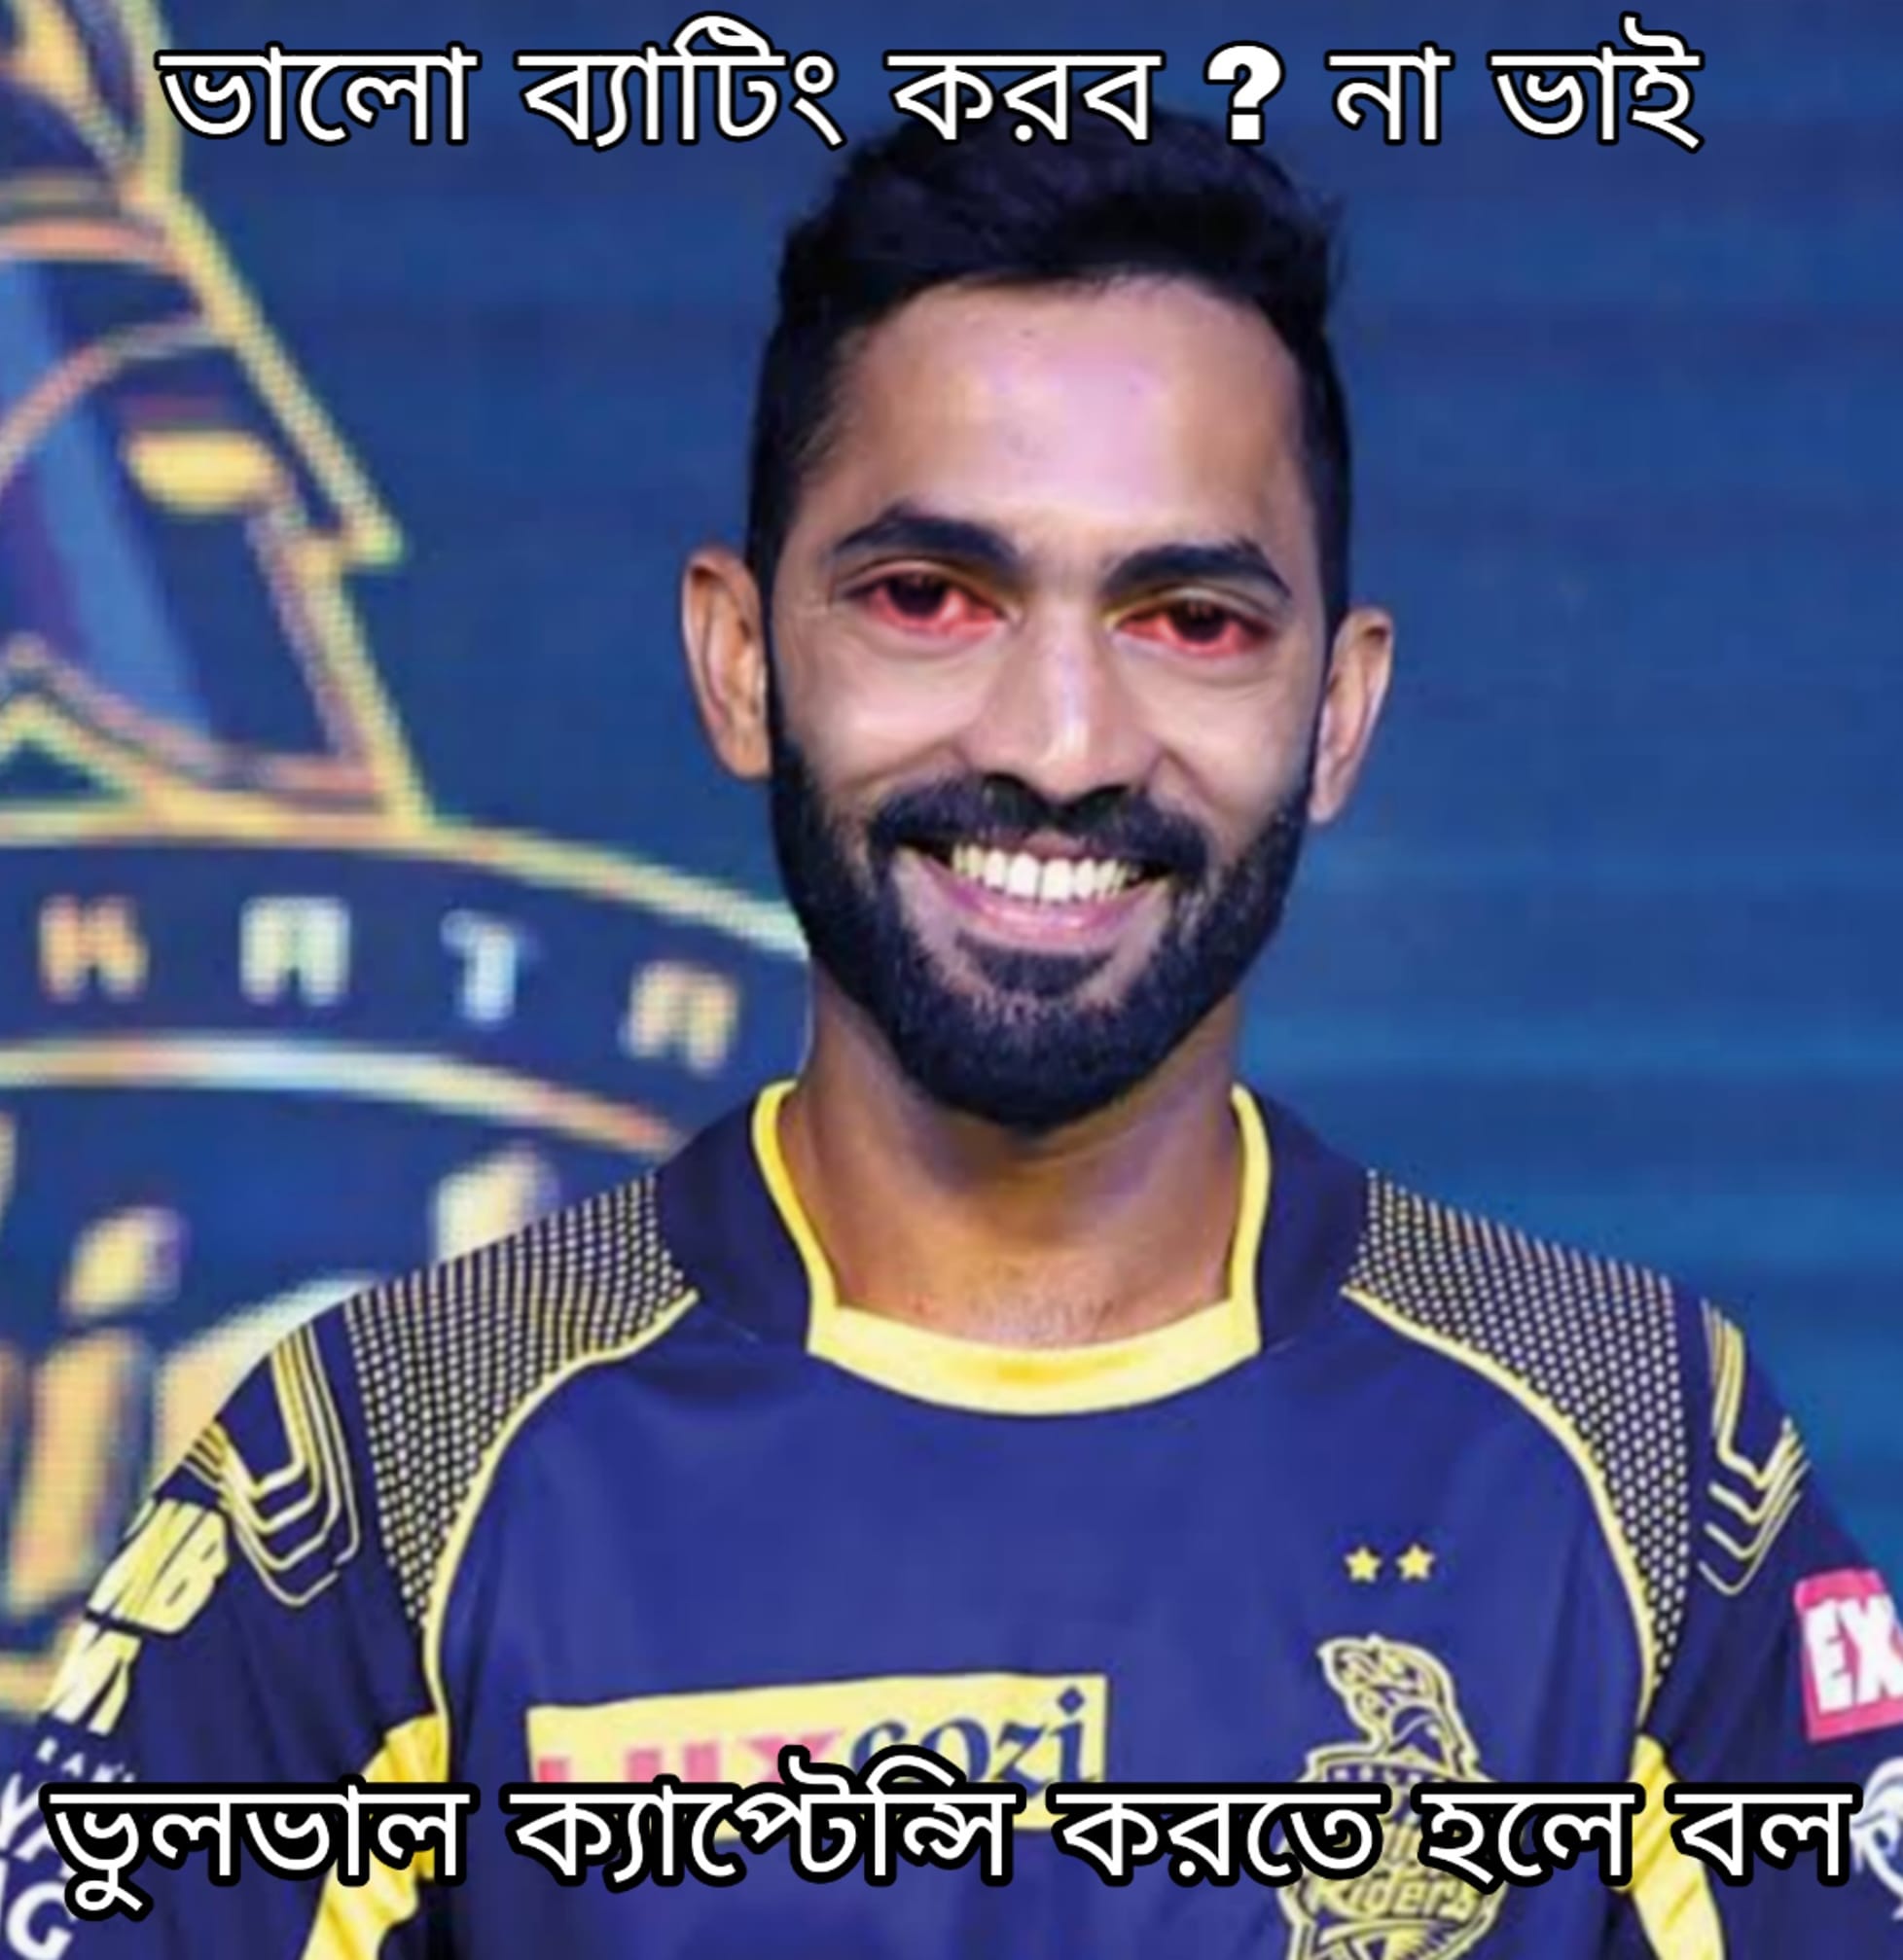
Caption: ভালো ব্যাটিং করব ? না ভাই   ভুলভাল ক্যাপ্টেন্সি করতে হলে বল
Label: hate